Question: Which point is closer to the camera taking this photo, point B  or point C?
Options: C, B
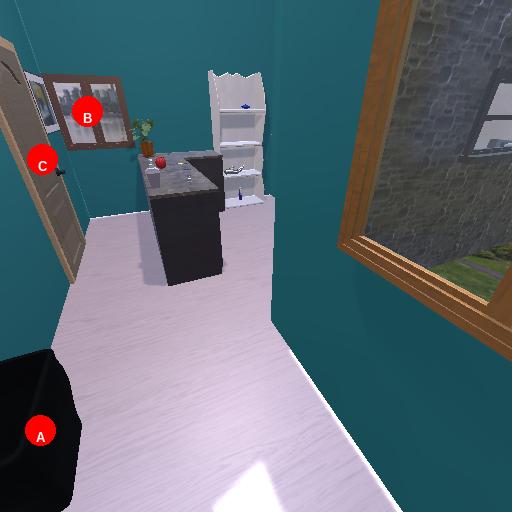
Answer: C